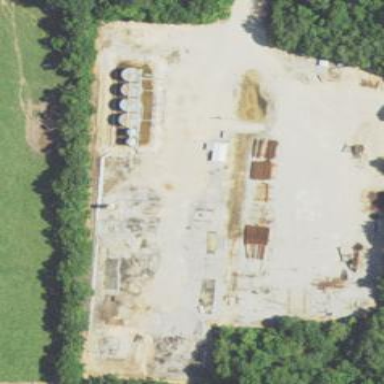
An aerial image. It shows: Industrial wellsite.